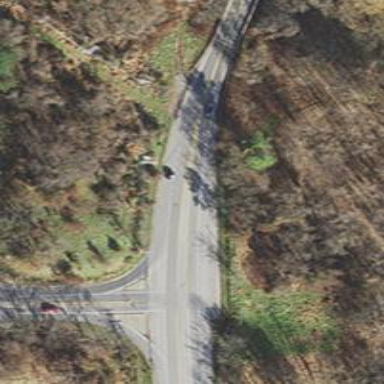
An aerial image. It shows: Asphalt road classified as primary highway.